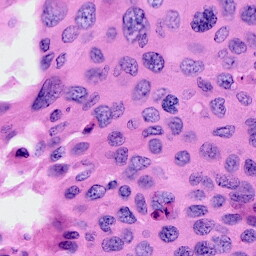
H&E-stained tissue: Cervix